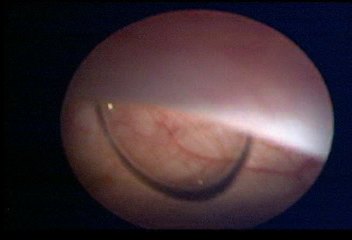
Modality: WLC
Class: Foreign bodies
Subclass: AirBubble
Bladder cancer association: No
Annotated structures: Air bubble